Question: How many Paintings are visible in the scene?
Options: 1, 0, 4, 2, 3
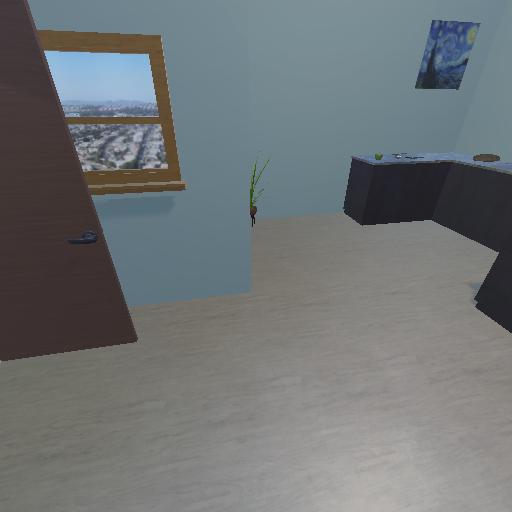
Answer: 1